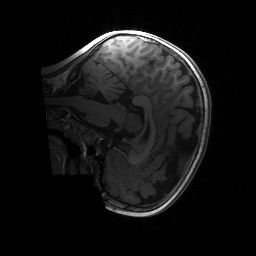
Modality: T1w
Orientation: sagittal
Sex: female
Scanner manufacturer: siemens
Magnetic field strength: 3 T
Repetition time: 1.9 s
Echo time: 0.00243 s